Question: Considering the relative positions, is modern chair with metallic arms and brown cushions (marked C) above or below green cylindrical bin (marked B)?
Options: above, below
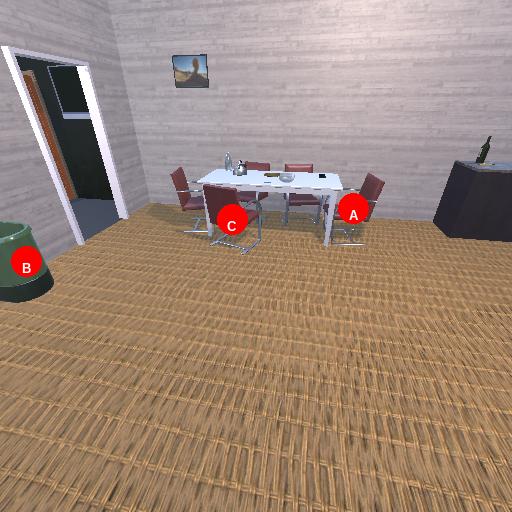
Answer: above